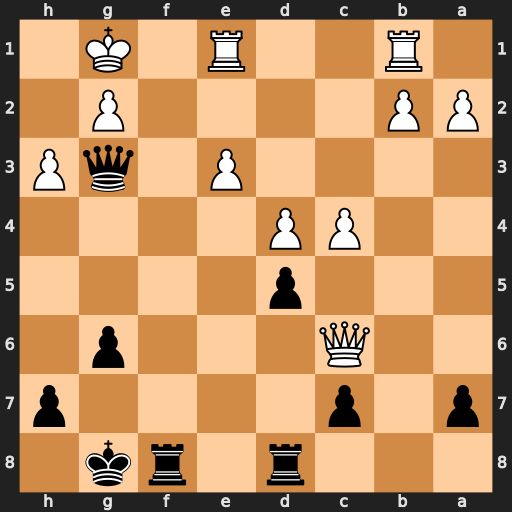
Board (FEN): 3r1rk1/p1p4p/2Q3p1/3p4/2PP4/4P1qP/PP4P1/1R2R1K1
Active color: b
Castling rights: -
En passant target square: -
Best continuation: Rf2 Qe6+ Kf8 Qf6+ Rxf6